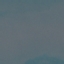
Land use / land cover class: SeaLake